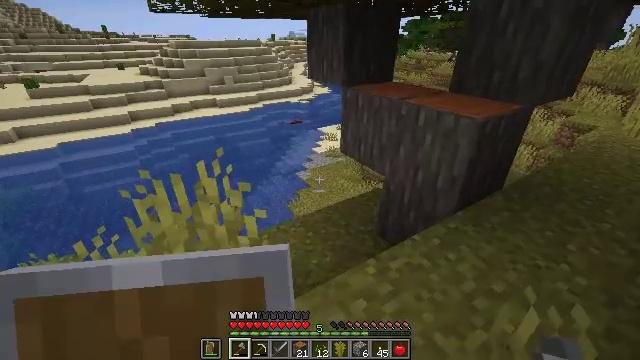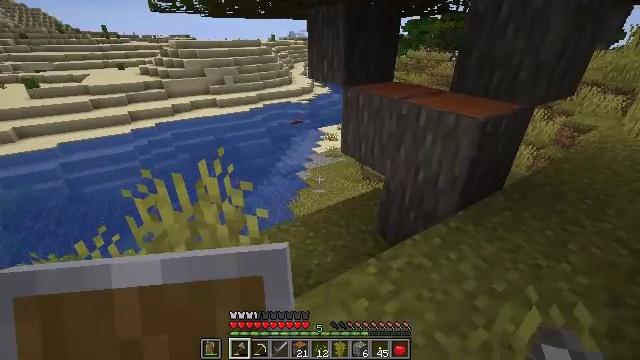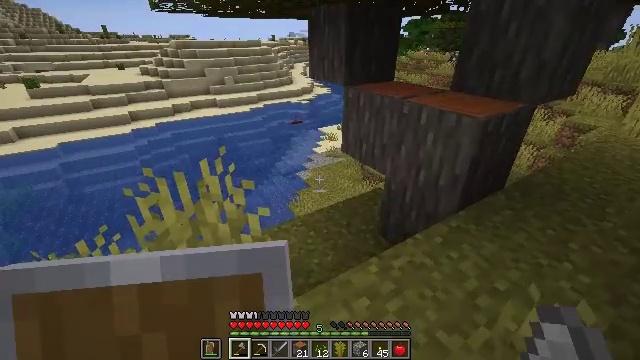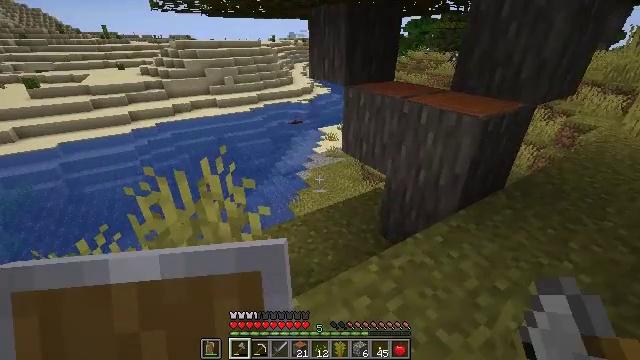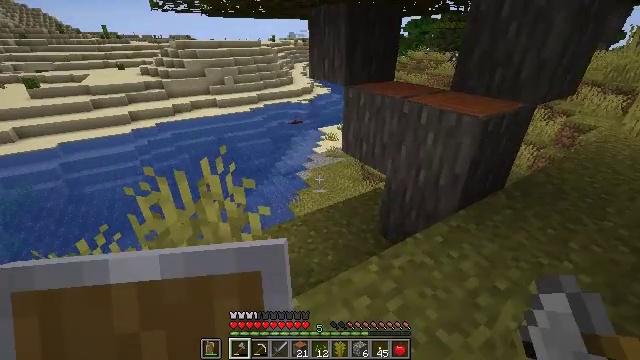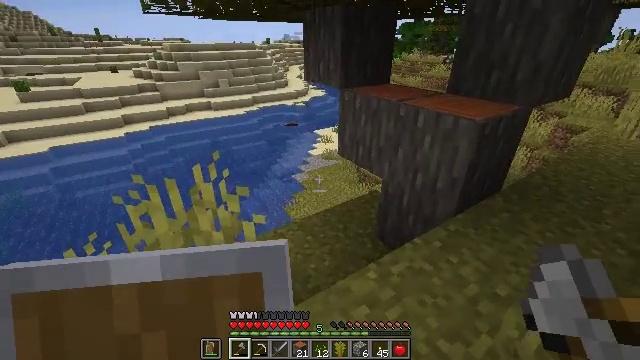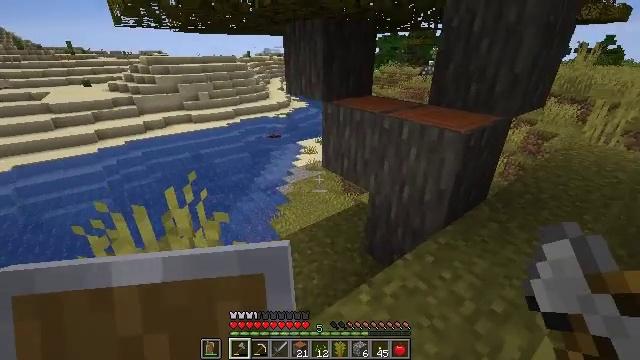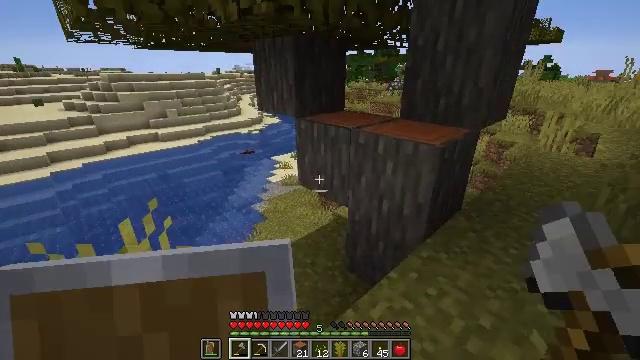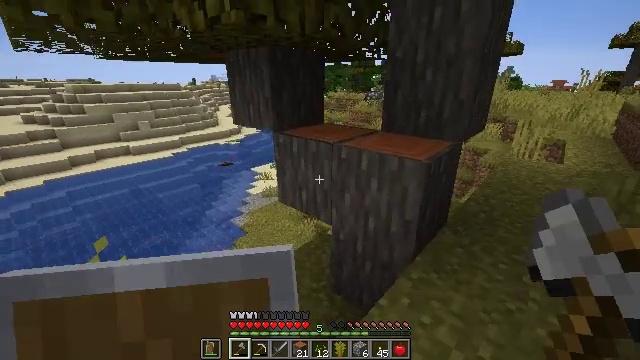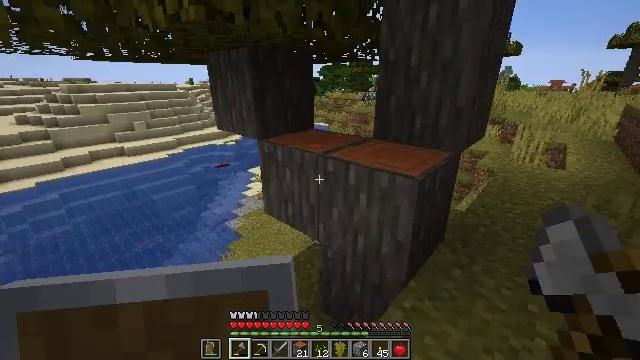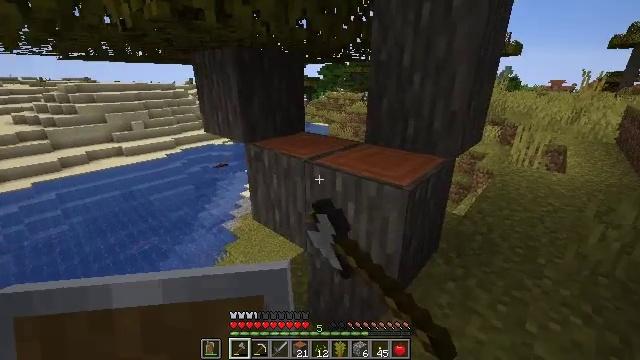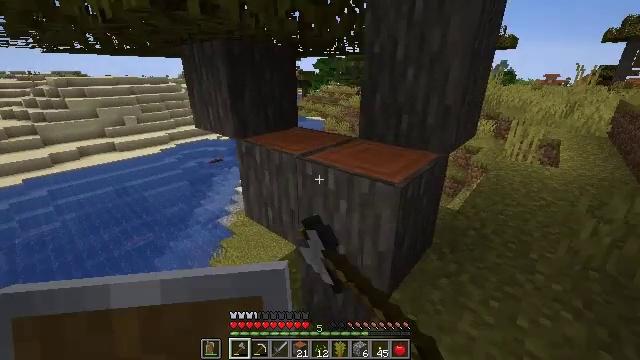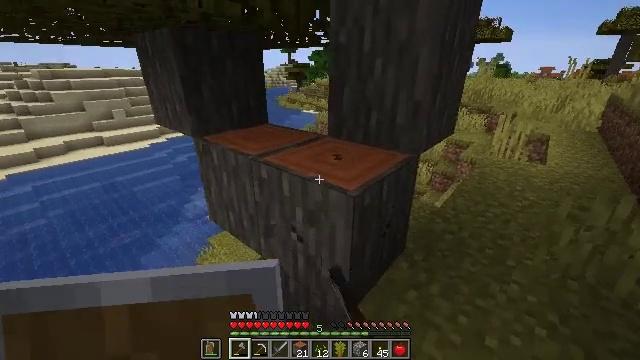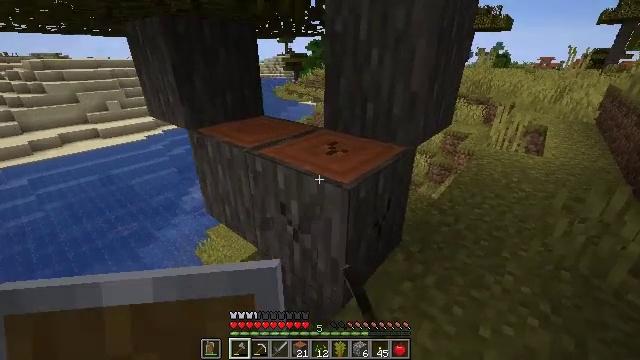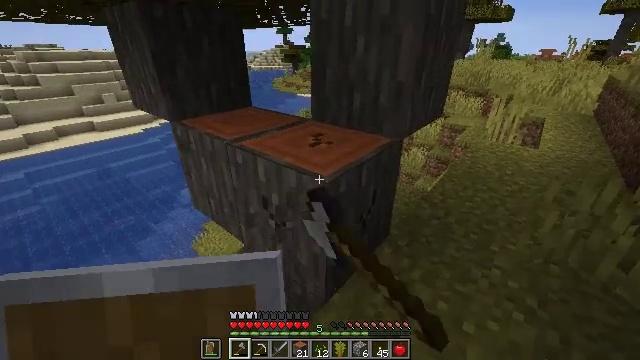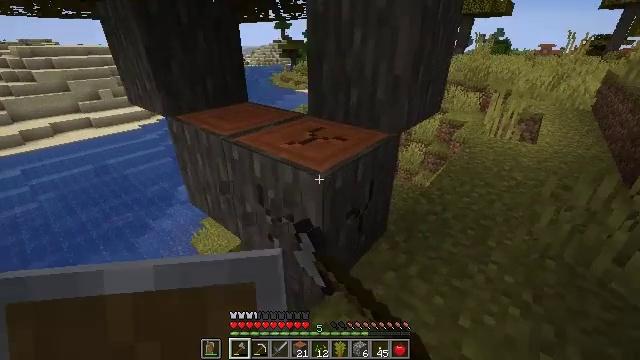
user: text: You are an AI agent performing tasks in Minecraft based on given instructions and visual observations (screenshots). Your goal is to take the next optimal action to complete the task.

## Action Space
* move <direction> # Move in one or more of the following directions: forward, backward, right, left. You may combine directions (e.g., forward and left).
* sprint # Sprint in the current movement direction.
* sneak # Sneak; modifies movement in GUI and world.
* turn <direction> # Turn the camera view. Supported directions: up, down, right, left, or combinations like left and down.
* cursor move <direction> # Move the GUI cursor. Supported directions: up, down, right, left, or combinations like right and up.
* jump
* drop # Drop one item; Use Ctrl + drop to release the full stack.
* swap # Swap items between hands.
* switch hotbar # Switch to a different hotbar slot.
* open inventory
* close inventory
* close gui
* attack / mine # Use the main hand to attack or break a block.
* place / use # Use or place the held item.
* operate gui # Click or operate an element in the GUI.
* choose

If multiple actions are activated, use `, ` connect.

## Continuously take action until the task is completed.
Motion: motion action
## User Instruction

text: Harvest the acacia log from the forest.
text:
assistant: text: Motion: no_op
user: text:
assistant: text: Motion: no_op
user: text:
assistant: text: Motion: no_op
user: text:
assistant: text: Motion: no_op
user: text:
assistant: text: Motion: move forward, turn right
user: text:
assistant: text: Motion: move forward, turn right and up
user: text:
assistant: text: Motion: move forward, turn right and up
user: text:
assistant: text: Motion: move forward and move right, turn right and up
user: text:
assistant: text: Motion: move forward and move right, attack / mine
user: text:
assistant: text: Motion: move forward and move right, attack / mine
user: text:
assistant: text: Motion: move forward and move right, turn down, attack / mine
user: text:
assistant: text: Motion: move right, turn down, attack / mine
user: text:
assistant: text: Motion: turn down, attack / mine
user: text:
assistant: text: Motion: turn down, attack / mine
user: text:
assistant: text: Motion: attack / mine
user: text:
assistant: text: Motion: attack / mine
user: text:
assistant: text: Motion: move forward, attack / mine
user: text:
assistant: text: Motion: move forward, attack / mine
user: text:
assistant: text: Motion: move forward and move right, attack / mine
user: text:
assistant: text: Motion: move forward and move right, turn left and down, attack / mine
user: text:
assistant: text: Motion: move right, turn left and down, attack / mine
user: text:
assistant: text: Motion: turn left and down, attack / mine
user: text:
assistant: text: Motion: turn left and down, attack / mine
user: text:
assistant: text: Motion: turn left, attack / mine
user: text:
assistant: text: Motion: turn left, attack / mine
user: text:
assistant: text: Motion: turn left, attack / mine
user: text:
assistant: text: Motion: turn left and up, attack / mine
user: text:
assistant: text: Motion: turn left and up, attack / mine
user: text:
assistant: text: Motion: turn left and up, attack / mine
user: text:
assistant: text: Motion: move forward, attack / mine